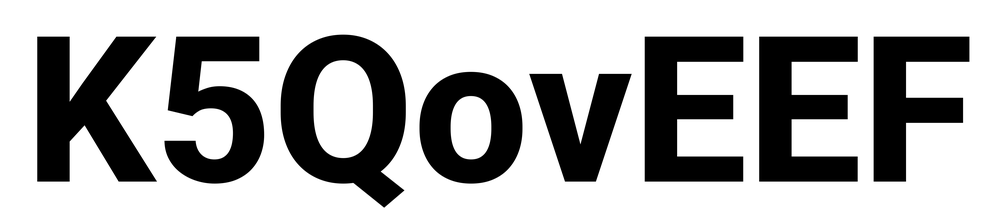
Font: Roboto_ExtraBold